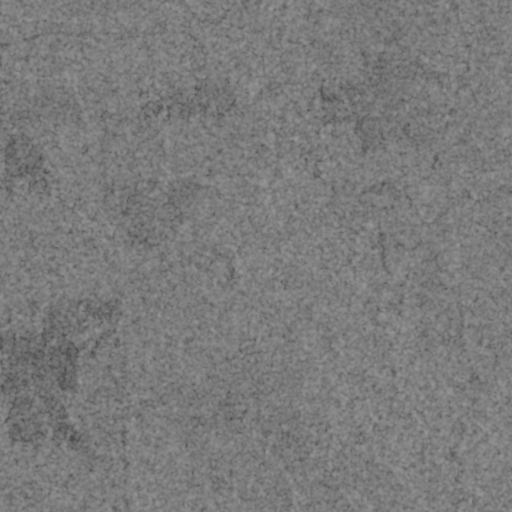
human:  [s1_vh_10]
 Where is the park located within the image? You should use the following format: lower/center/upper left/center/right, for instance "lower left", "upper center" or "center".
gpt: The park is located in the upper right of the image.
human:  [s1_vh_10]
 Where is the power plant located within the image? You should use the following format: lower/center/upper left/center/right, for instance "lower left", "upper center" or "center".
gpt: There is no power plant in the image.

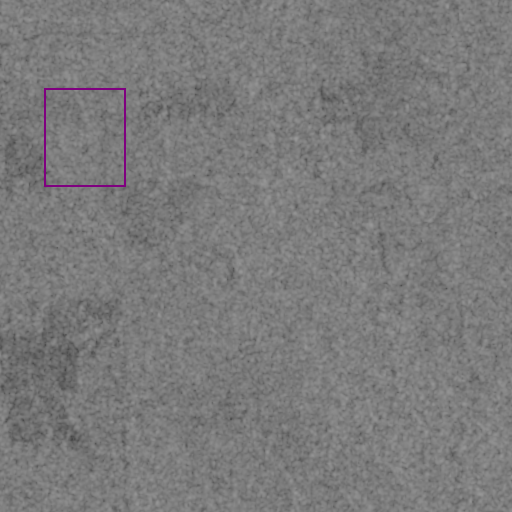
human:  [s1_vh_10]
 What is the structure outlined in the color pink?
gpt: There is no pink outline.
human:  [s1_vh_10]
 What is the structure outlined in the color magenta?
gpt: There is no structure outlined in magenta.